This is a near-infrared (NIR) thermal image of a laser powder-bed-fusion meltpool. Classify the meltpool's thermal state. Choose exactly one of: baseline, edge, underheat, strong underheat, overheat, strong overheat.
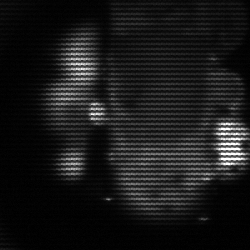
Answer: strong underheat